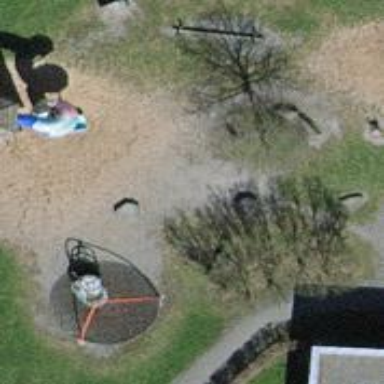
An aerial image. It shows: Playground area for leisure land.